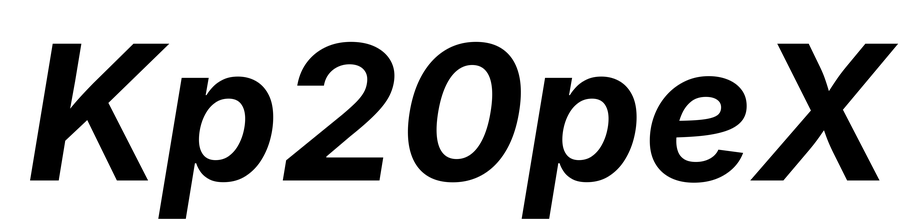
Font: Inter-Italic_Bold_Italic